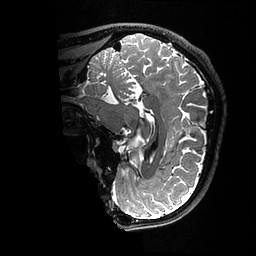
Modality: T2w
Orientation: sagittal
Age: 39
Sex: male
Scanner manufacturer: ge
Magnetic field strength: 3 T
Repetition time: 3.202 s
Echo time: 0.06703 s